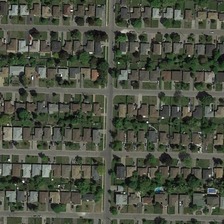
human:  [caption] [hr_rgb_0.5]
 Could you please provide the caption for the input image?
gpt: many buildings and green trees are orderly in a dense residential area .

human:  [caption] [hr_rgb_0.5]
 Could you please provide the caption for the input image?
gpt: many buildings and green trees are orderly in a dense residential area .

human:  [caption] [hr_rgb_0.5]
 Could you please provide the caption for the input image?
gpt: many buildings and green trees are orderly in a dense residential area .

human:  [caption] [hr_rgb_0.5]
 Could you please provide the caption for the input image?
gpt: many buildings and green trees are orderly in a dense residential area .

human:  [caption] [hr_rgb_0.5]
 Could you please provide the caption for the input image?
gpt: many buildings and green trees are orderly in a dense residential area .